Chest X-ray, PA view. Patient: 46 years old, sex M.
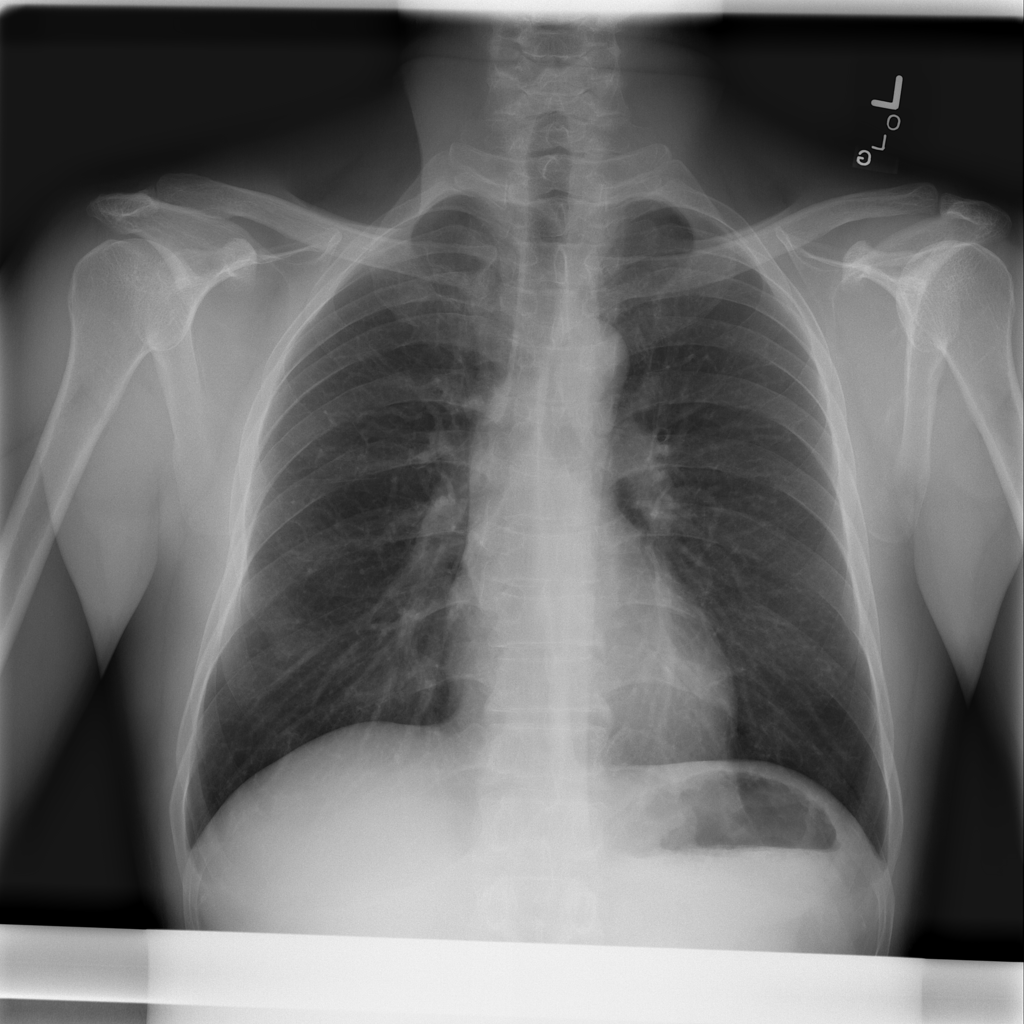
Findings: No Finding